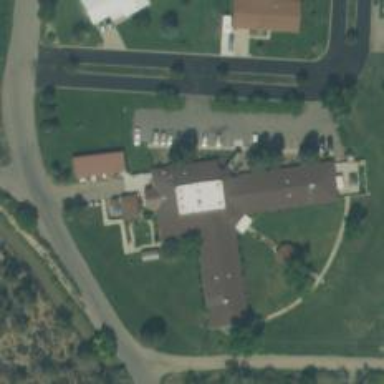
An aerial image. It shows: Nursing home.